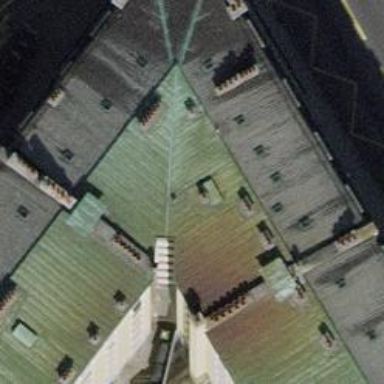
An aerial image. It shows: Beautiful apartment building with mansard roof.